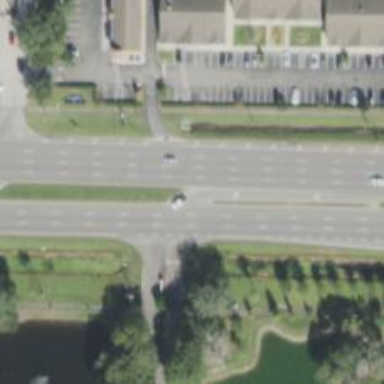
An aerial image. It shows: Secondary link road with asphalt surface.